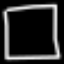
Label: square